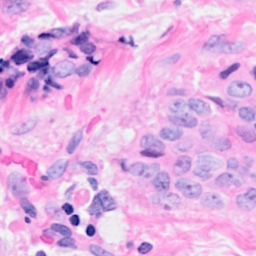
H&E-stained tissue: Breast